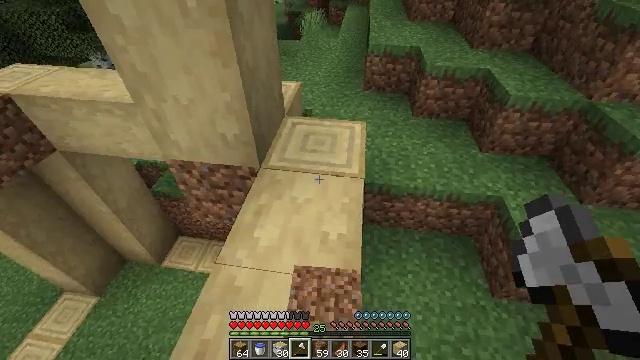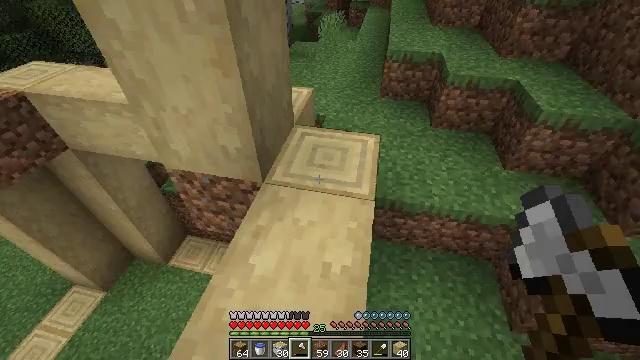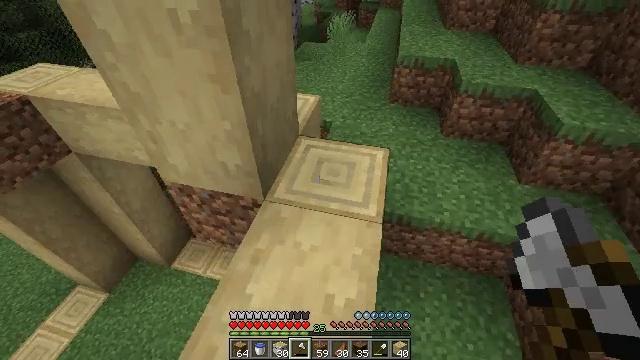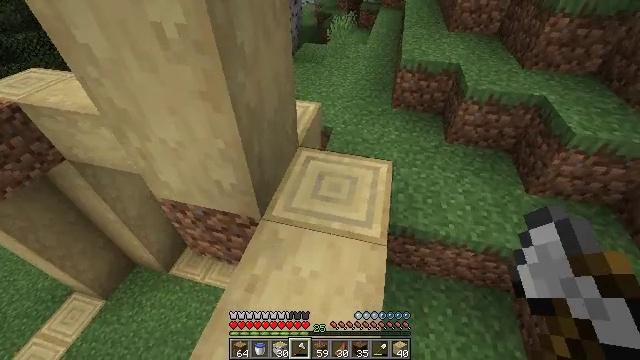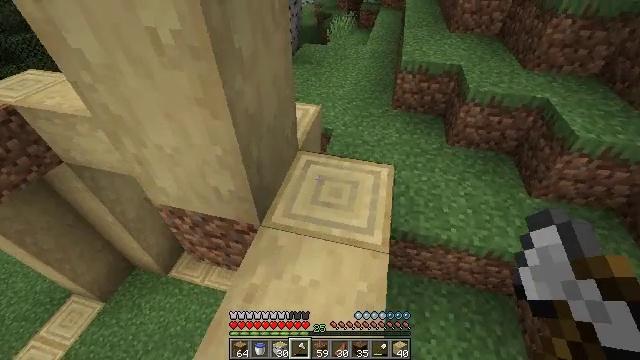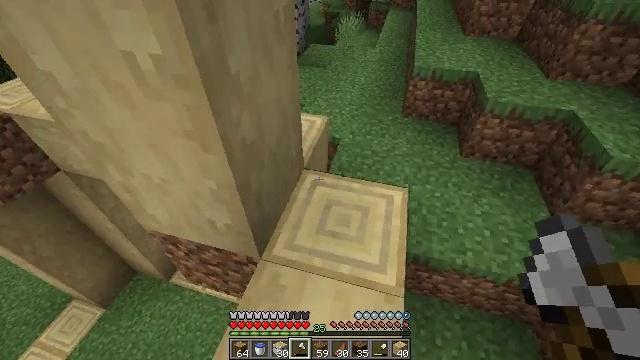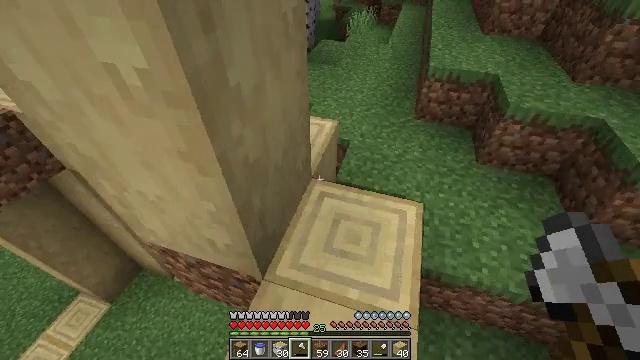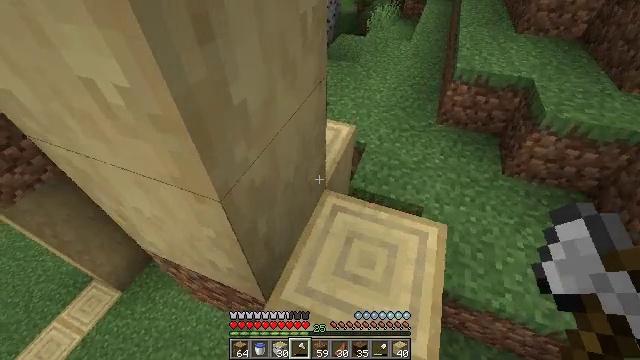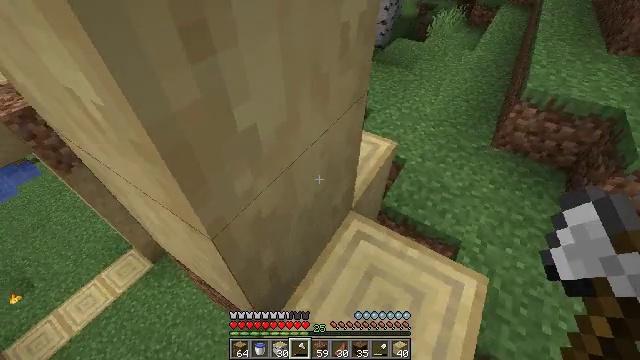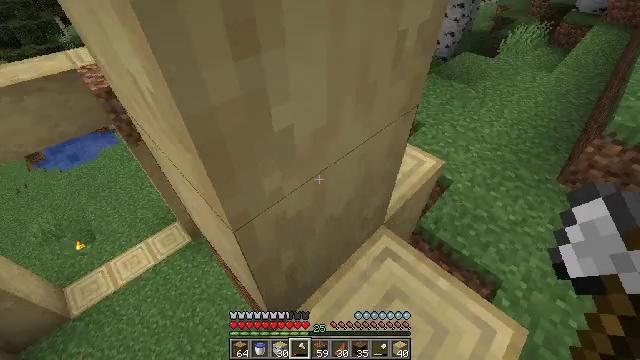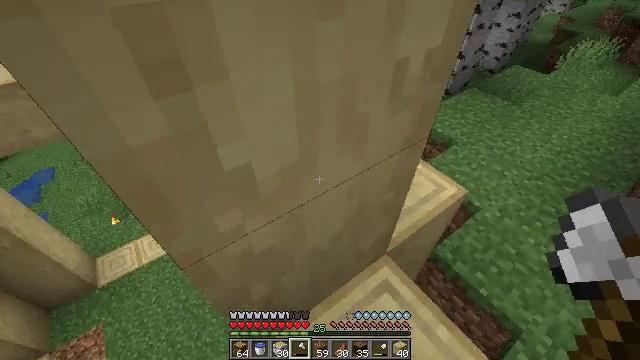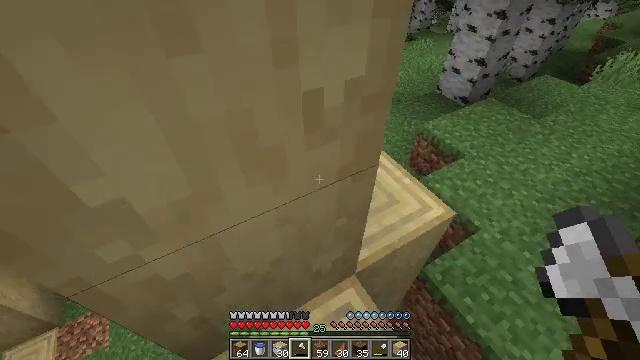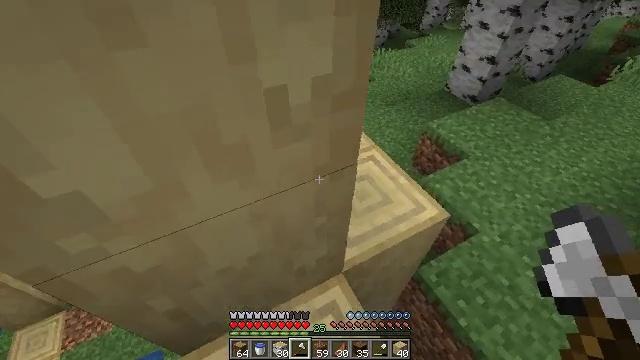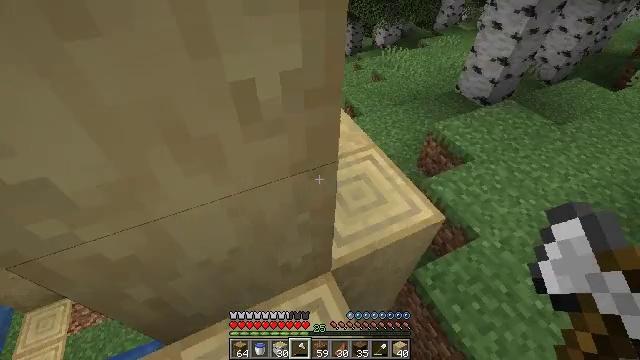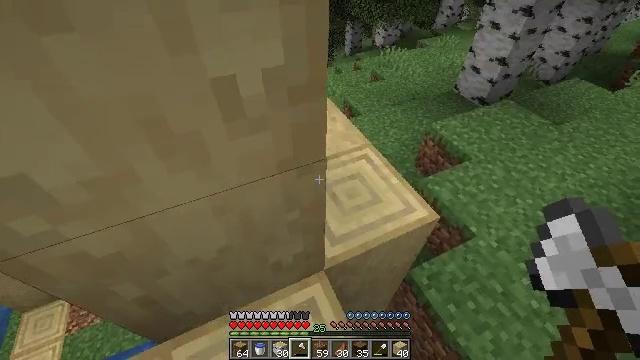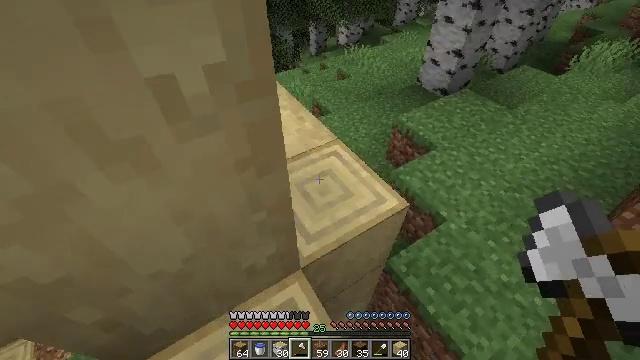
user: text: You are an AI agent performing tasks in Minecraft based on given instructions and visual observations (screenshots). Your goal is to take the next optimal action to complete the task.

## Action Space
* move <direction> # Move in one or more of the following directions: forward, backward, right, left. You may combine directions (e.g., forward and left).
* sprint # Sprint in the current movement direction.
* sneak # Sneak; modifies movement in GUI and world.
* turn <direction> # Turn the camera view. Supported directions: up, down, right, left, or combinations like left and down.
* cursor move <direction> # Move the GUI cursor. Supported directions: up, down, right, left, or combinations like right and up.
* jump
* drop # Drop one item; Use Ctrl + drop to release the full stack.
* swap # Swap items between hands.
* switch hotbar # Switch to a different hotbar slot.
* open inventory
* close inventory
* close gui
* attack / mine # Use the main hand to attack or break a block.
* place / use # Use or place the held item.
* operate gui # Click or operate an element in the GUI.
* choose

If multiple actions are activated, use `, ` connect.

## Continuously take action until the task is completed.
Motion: motion action
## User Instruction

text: Get dirt block.
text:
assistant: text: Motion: move forward, turn left
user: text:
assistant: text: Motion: move forward, turn left
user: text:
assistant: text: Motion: move forward
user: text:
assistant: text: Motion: move forward
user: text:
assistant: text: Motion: move forward, turn left
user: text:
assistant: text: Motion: move forward, turn left and down
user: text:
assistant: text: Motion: move forward, turn left and down
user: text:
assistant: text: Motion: move forward and move right, turn left
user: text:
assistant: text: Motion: move forward and move right, turn left
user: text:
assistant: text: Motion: move right, turn left
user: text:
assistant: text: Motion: move right, turn left
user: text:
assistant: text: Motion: turn left
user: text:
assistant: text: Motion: turn left
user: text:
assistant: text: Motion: no_op
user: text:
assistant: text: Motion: turn right
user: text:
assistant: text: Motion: turn right
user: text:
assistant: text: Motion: turn right
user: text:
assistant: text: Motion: turn left
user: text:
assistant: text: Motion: turn left
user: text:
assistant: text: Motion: turn left and up
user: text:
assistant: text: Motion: move forward, turn left
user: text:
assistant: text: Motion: move forward
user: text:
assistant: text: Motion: move forward
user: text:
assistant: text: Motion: move forward
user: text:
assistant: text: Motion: move forward
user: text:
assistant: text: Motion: move forward, turn left
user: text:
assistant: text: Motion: move forward, turn left
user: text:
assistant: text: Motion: move forward, turn left and up
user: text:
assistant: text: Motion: move forward, turn left and up
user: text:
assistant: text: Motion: move forward, turn left and up, jump